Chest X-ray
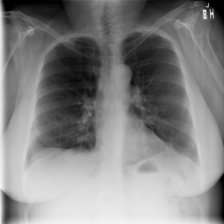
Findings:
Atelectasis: positive
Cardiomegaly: negative
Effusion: negative
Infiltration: negative
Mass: negative
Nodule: negative
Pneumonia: negative
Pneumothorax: negative
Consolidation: negative
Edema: negative
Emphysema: negative
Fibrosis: negative
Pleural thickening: negative
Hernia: negative